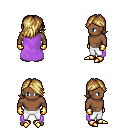
a pixel art fantasy rpg character, male body template, human, dark skin, lavender cape, white pants, blonde swoop hairstyle, gold gloves, gold boots, four views (front, back, left, right), 2x2 character sprite sheet, small pixel art, hard edges, no anti-aliasing